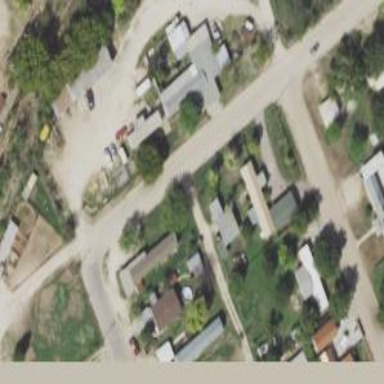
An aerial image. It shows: Alleyway designated as service road.